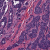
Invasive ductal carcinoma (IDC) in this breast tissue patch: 1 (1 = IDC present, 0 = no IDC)